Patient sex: F
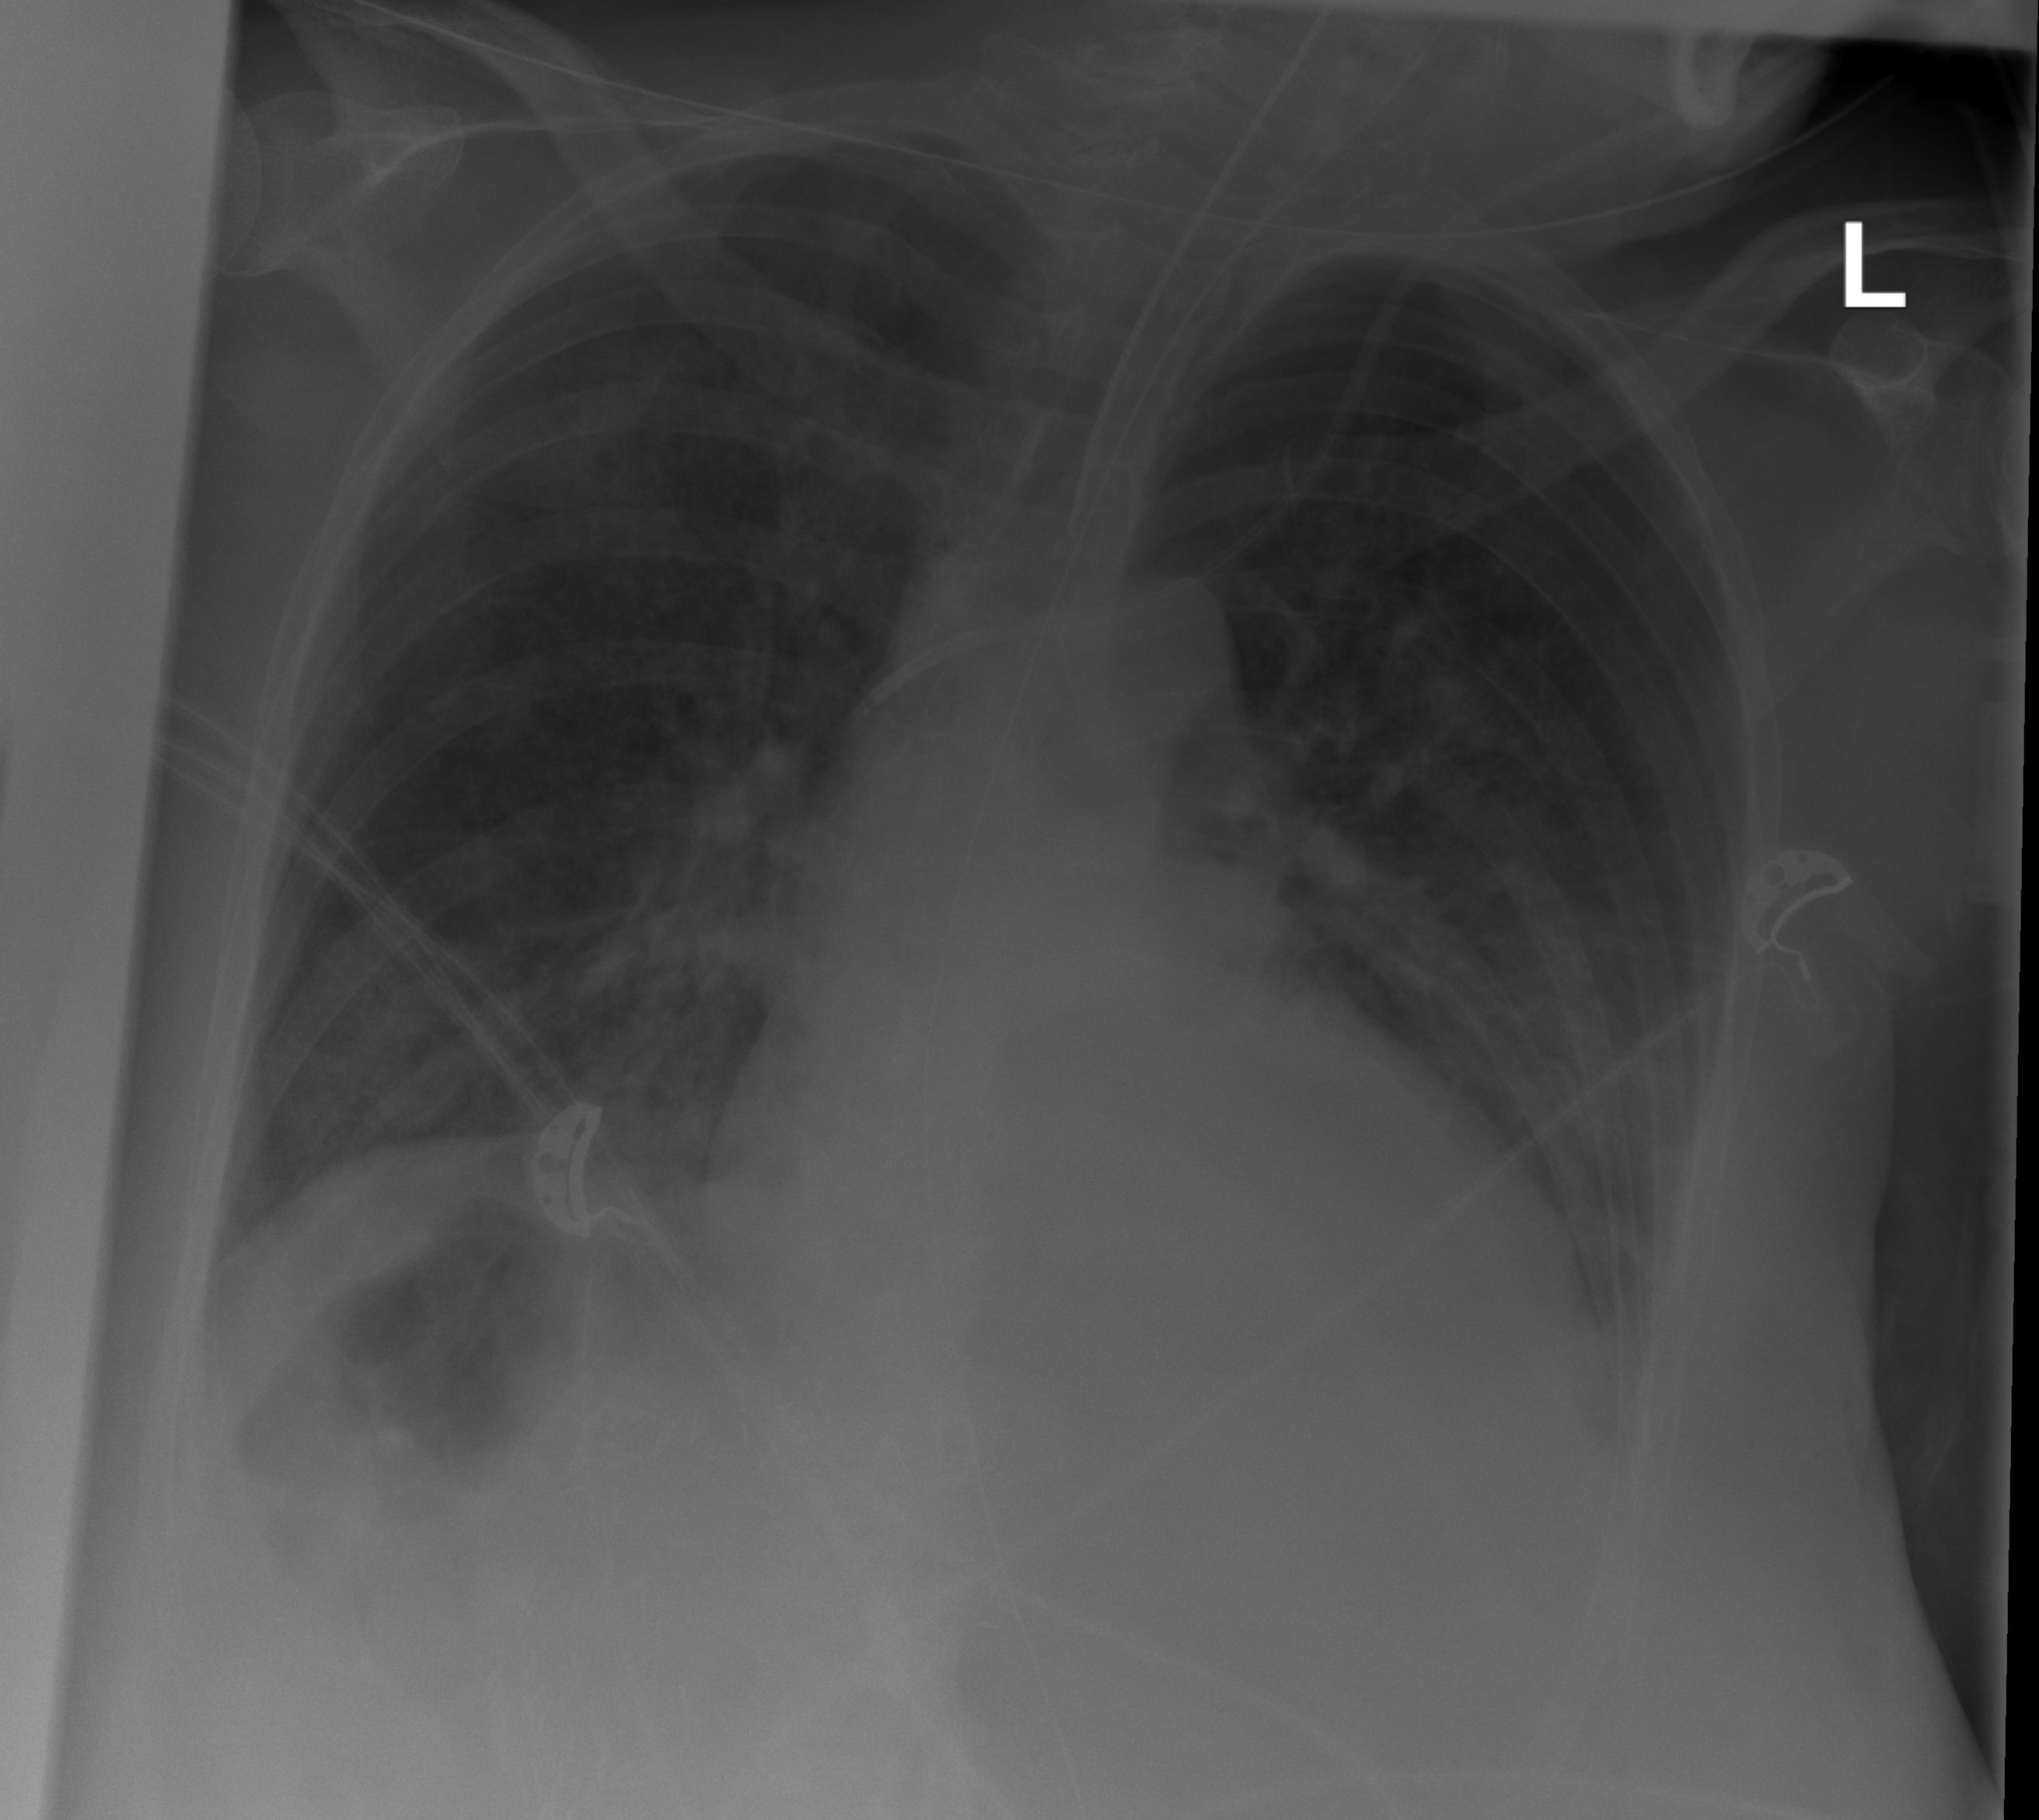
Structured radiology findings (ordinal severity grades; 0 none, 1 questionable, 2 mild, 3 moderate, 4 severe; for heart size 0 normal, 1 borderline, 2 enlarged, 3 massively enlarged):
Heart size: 2
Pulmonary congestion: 2
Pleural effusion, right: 0
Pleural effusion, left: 1
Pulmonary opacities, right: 2
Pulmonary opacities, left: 1
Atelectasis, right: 2
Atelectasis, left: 2